Field crop: maize
Growth stage: 2
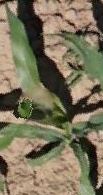
Species: maize